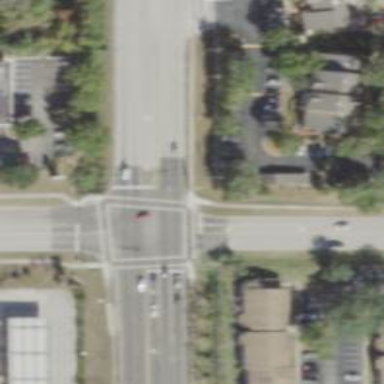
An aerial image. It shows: Uncontrolled road crossing.